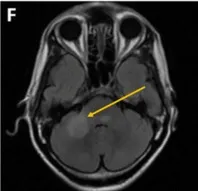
Pretreatment MRI cervicodorsal spine and brain image of the patient. (E,F) Axial FLAIR images how multiple hypointense lesions with surrounding hyperintensity in the left thalamus and the right mesial temporal and middle cerebellar peduncle suggestive of cryptococcal encephalitis (Yellow arrow).
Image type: radiology (mri)